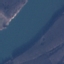
Land use / land cover class: River